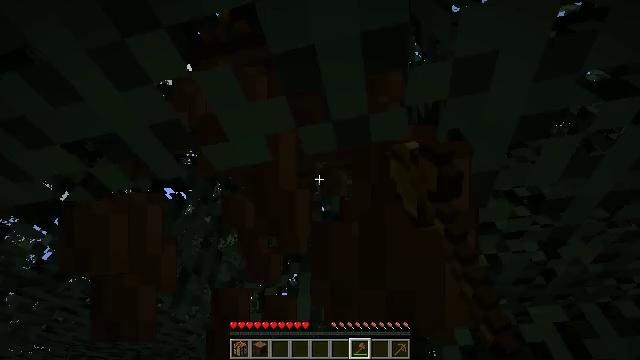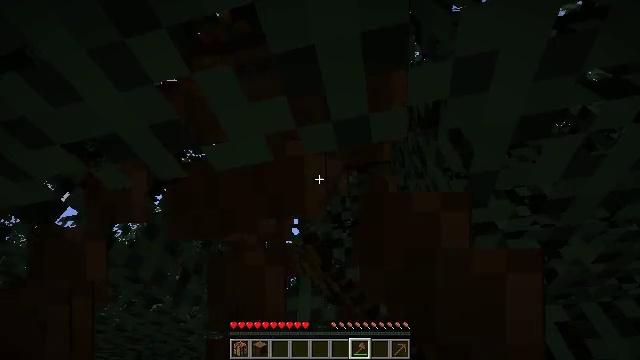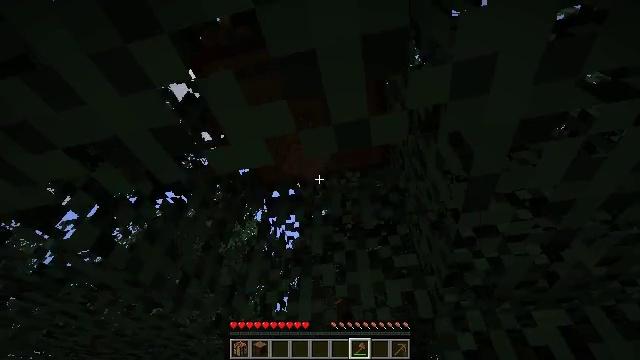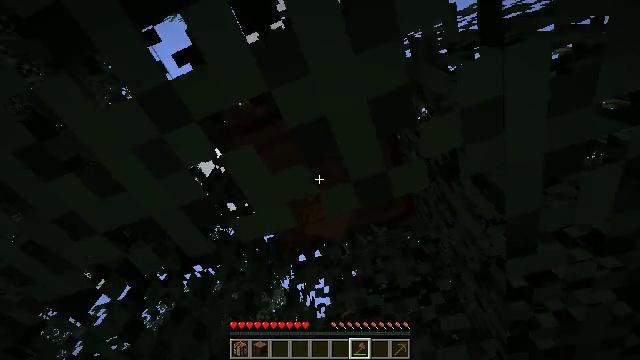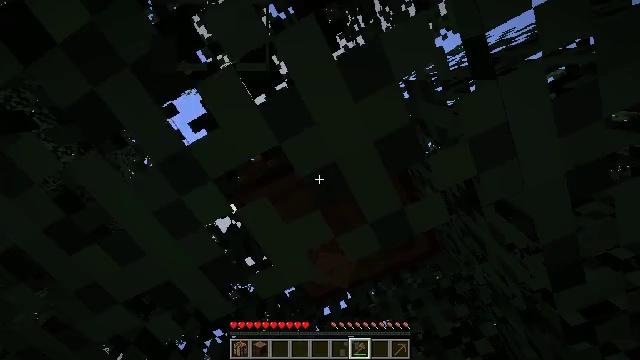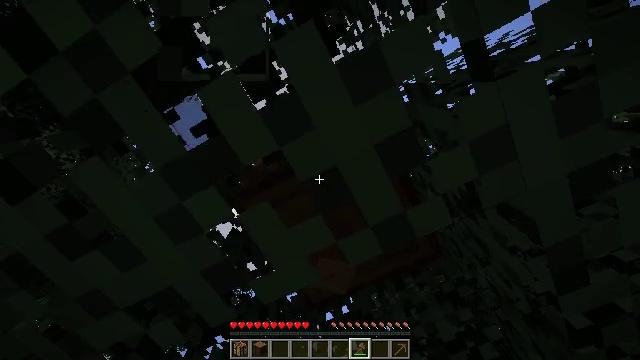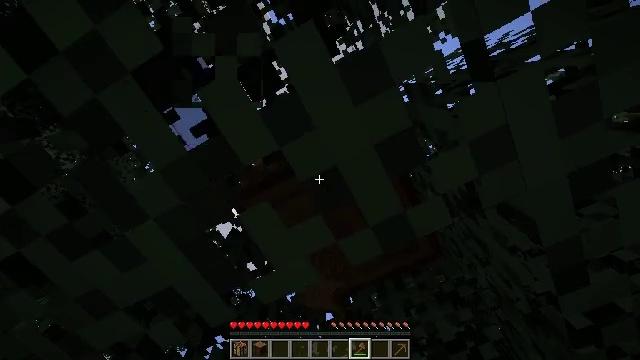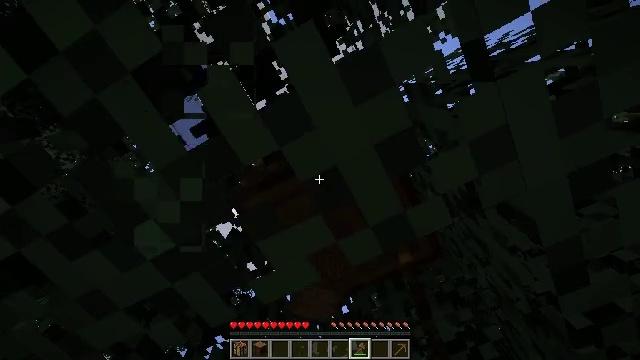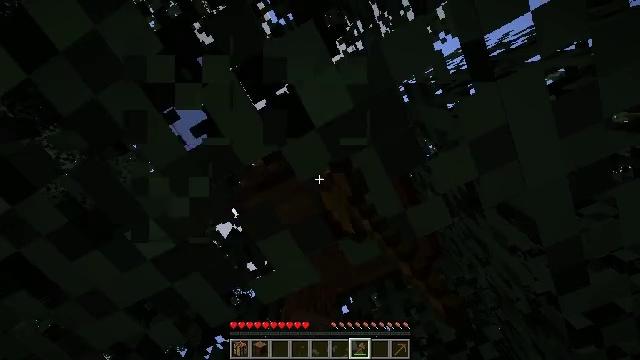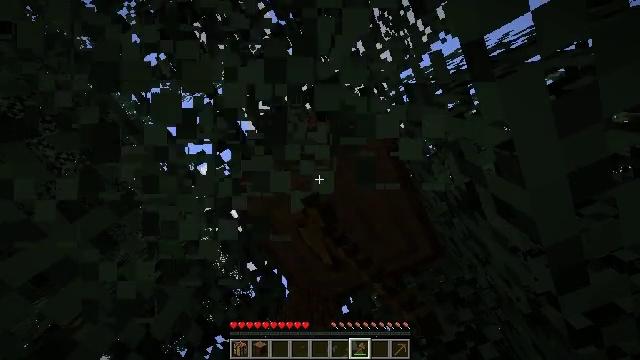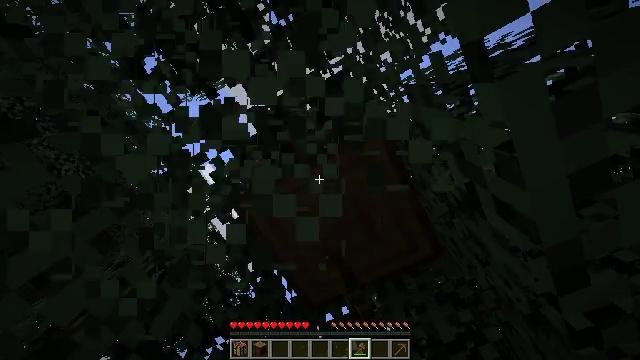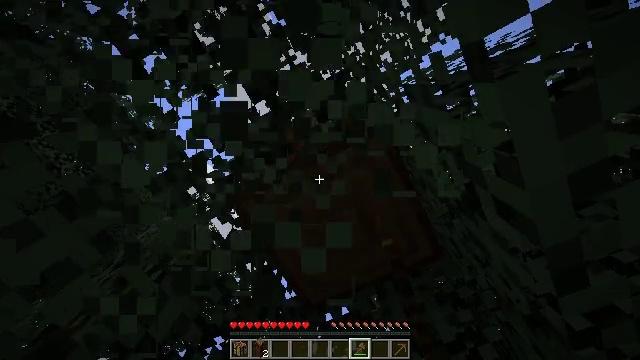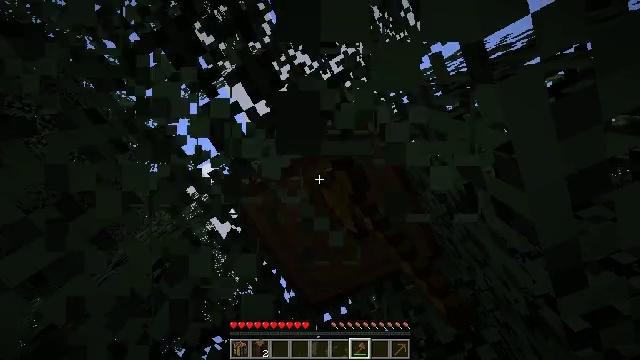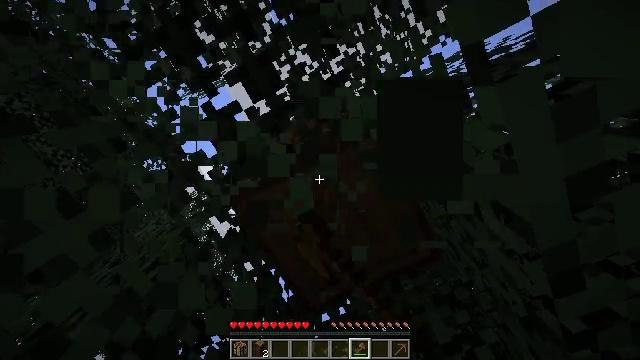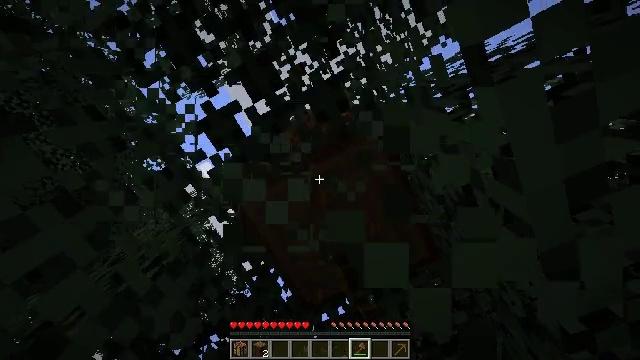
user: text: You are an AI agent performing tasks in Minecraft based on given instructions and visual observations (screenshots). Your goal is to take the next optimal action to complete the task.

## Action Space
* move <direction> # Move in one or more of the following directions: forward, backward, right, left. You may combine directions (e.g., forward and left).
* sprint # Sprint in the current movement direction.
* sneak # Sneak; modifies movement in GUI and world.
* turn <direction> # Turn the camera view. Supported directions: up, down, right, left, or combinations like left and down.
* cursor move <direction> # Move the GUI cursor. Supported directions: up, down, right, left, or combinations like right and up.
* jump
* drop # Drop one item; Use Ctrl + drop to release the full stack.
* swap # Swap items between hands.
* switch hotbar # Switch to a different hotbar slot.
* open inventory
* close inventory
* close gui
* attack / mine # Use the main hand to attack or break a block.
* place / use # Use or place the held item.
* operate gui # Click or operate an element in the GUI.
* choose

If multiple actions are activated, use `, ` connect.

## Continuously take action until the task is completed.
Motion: motion action
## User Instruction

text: Destroy the spruce leaves to get sticks and saplings.
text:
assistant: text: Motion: attack / mine
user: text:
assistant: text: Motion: attack / mine
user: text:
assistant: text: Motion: turn left and up, attack / mine
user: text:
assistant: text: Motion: turn left and up, attack / mine
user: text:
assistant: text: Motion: attack / mine
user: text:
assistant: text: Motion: attack / mine
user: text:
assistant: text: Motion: attack / mine
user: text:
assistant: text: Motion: attack / mine
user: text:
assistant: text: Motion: attack / mine
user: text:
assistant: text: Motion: attack / mine
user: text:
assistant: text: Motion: attack / mine
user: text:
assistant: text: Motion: attack / mine
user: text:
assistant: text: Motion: attack / mine
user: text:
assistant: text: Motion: attack / mine
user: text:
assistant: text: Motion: attack / mine